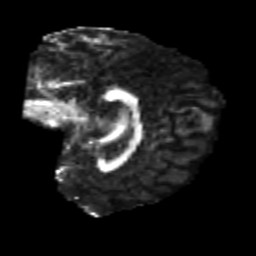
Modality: FA
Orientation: sagittal
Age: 23
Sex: female
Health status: healthy
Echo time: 0.074 s